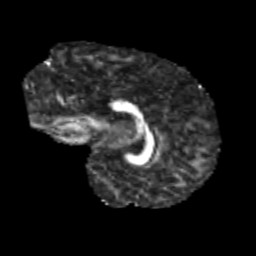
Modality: FA
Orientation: sagittal
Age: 9
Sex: male
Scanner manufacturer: siemens
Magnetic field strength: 3 T
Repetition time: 3.8 s
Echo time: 0.07 s